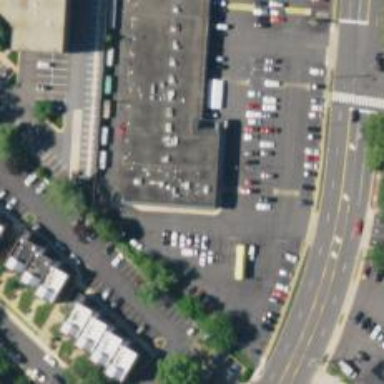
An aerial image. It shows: Supermarket.